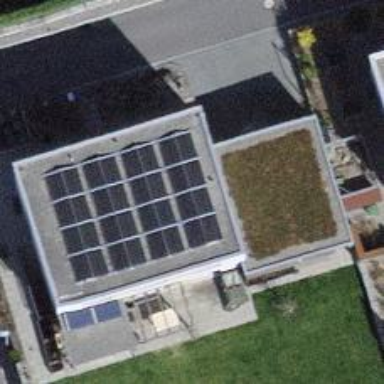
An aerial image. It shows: Solar power generator.